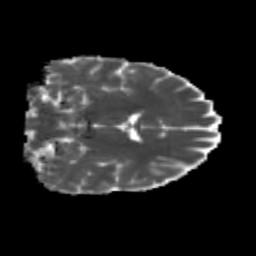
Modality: MD
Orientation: coronal
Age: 24
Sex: male
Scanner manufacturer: siemens
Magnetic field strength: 3 T
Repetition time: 3.5 s
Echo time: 0.113 s